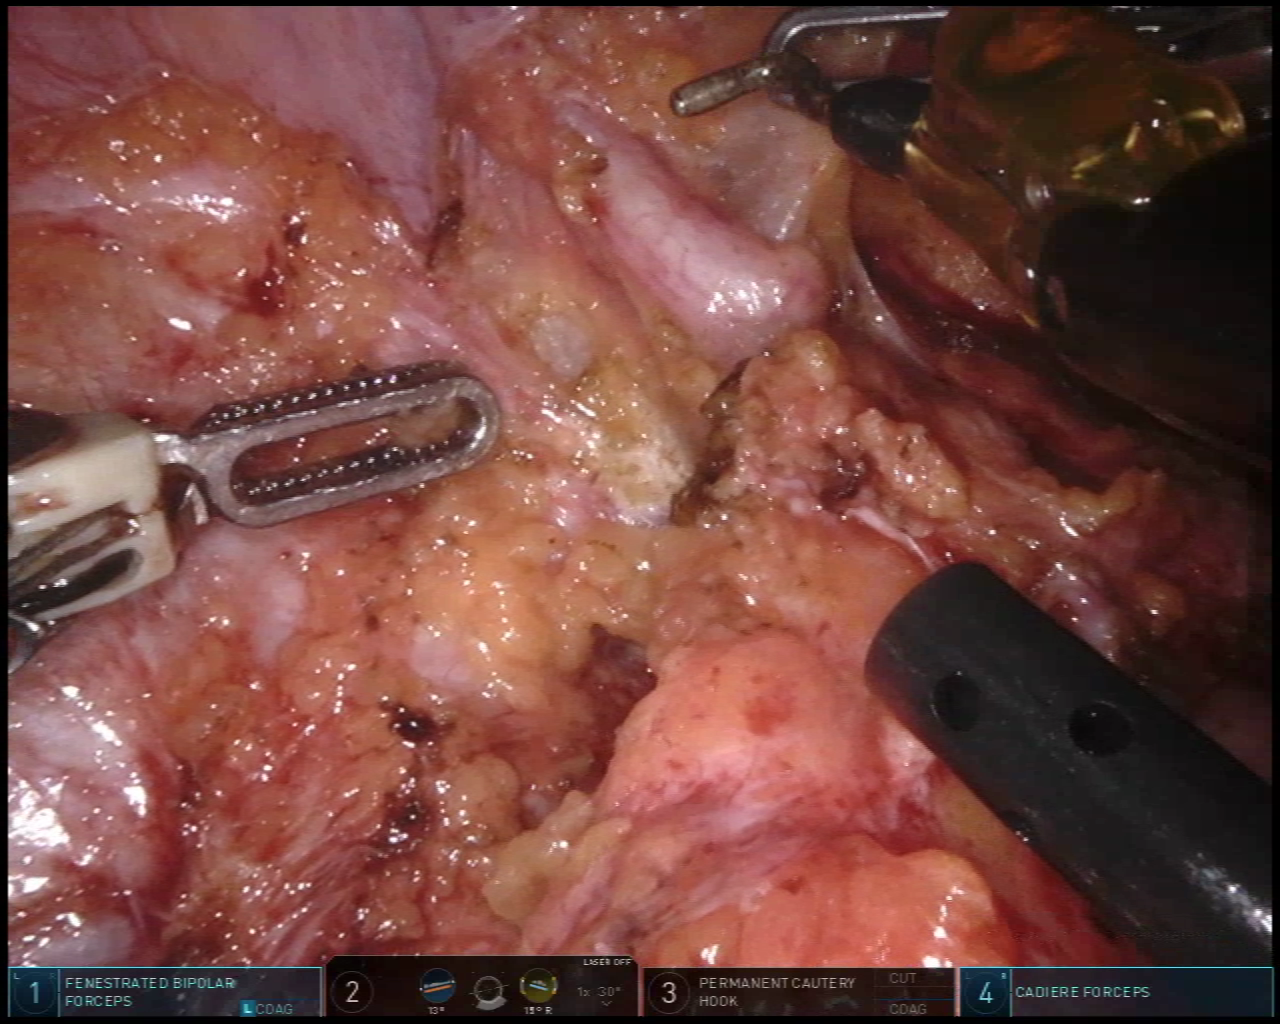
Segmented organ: ureter
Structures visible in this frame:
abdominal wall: yes
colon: yes
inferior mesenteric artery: no
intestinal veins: no
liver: no
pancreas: no
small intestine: no
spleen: no
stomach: no
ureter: yes
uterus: no
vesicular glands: no